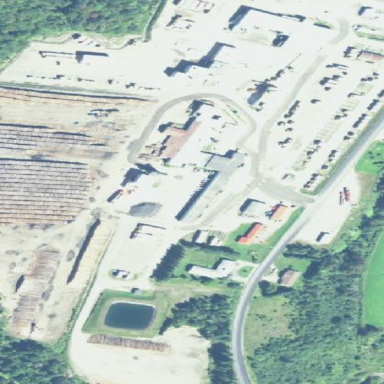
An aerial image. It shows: Industrial area with sawmill. This is lumber yard.